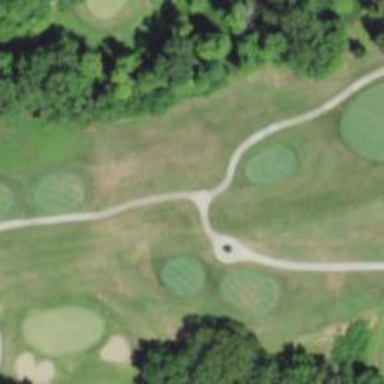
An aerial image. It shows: Golf path with asphalt surface.